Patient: sex M, age 66
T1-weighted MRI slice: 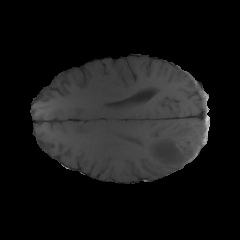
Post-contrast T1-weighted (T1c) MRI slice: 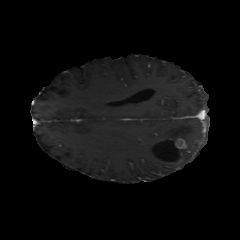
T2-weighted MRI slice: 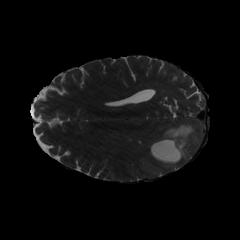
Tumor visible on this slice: yes
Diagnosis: Glioblastoma, IDH-wildtype
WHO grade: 4